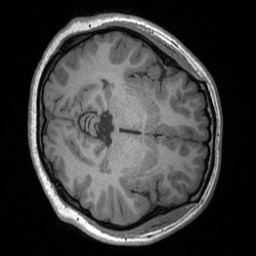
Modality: T1w
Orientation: axial
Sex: female
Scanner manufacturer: siemens
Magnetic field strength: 3 T
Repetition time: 1.9 s
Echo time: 0.00252 s